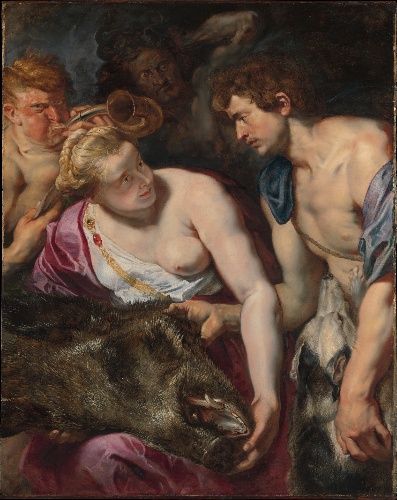
Title: Atalanta and Meleager
Artist: Peter Paul Rubens
Artist bio: Flemish, Siegen 1577–1640 Antwerp
Date: ca. 1616
Object type: Painting
Classification: Paintings
Medium: Oil on wood
Dimensions: 52 1/2 x 42 in. (133.4 x 106.7 cm)
Department: European Paintings
Credit line: Fletcher Fund, 1944
Accession year: 1944
Repository: Metropolitan Museum of Art, New York, NY
Tags: Boars|Men|Women|Dogs